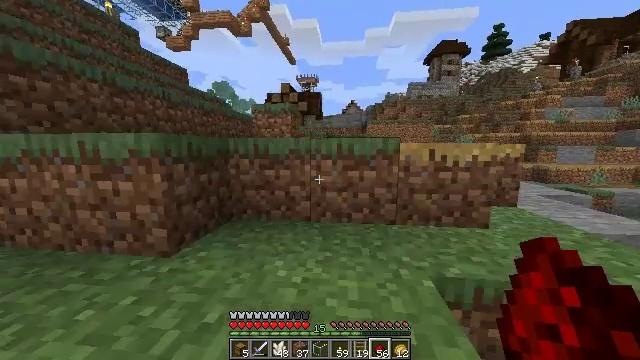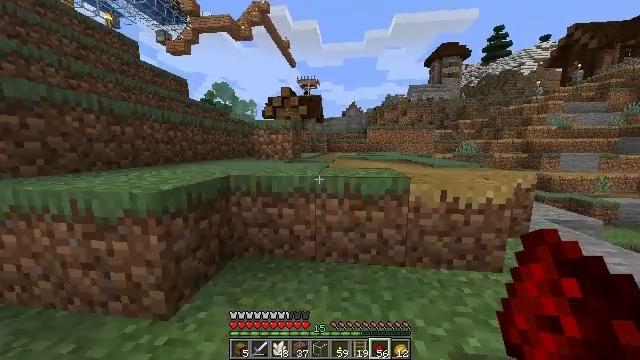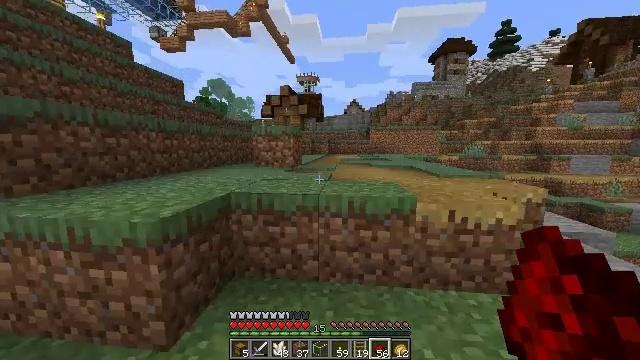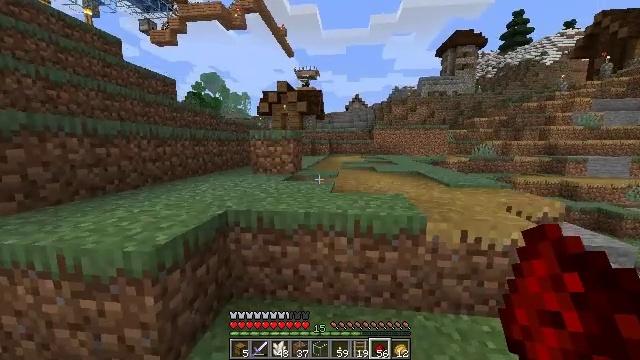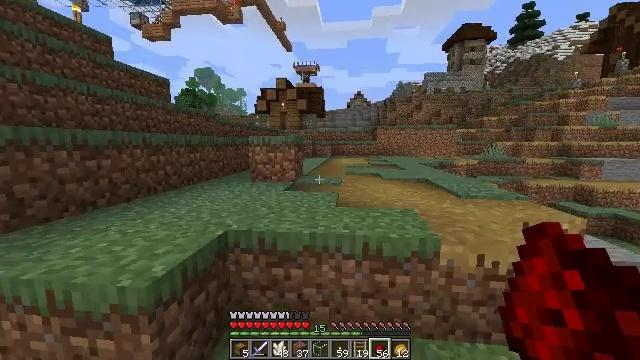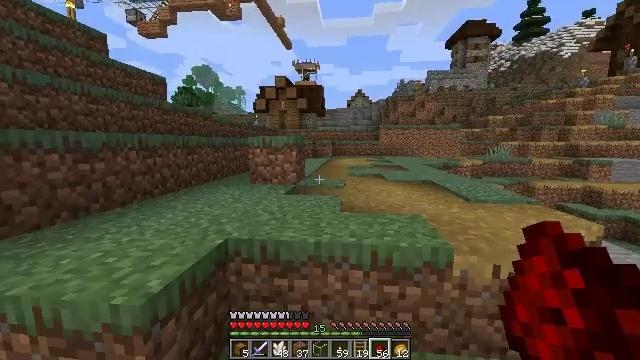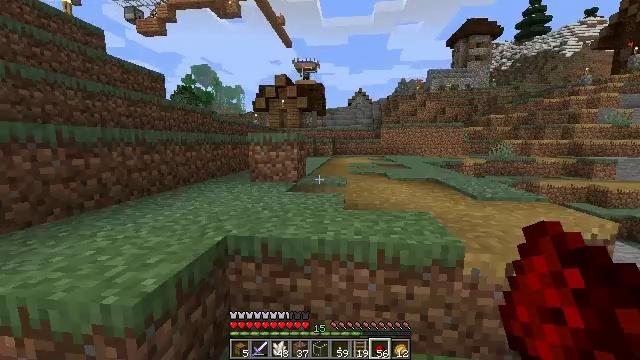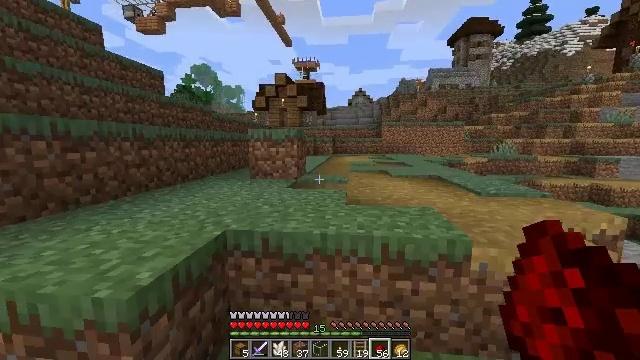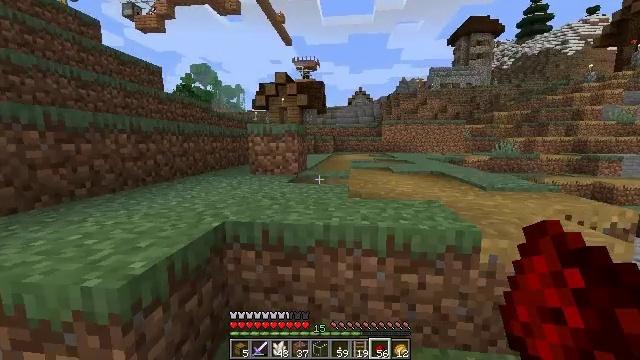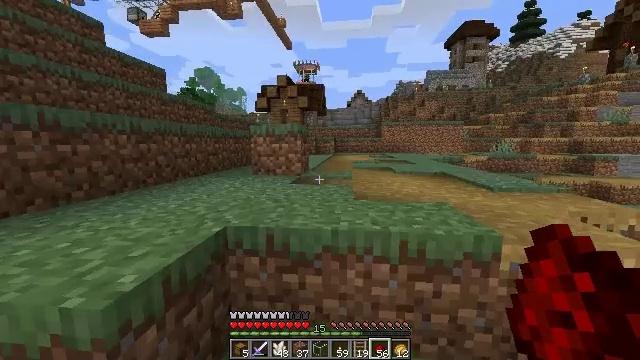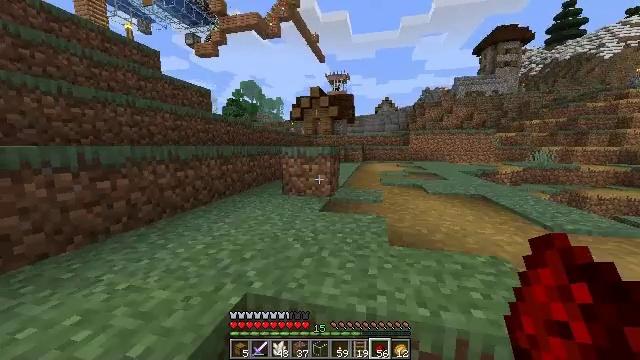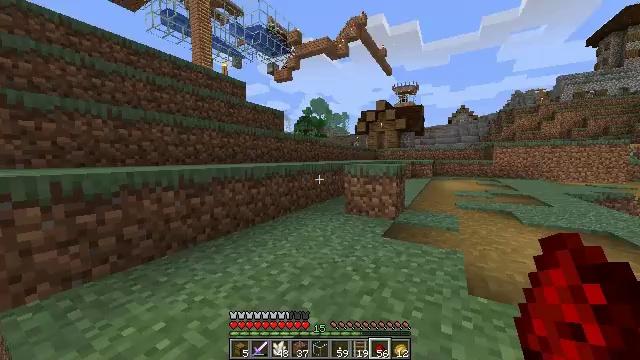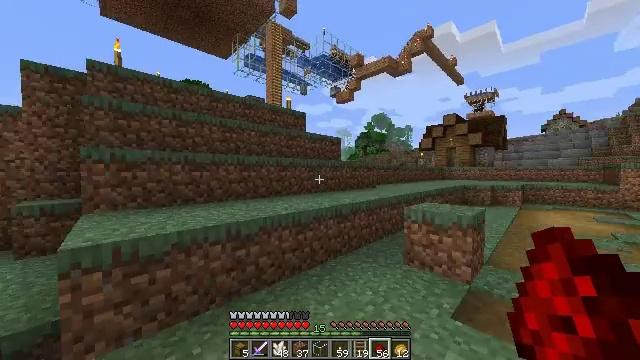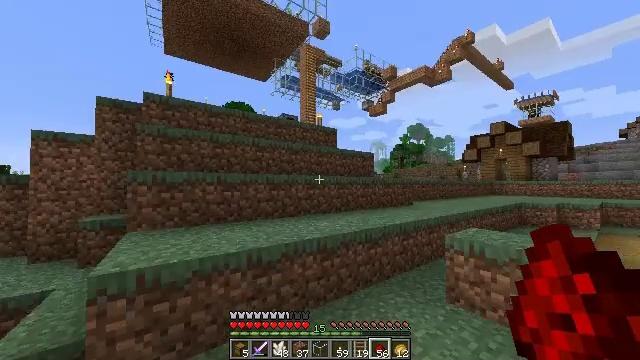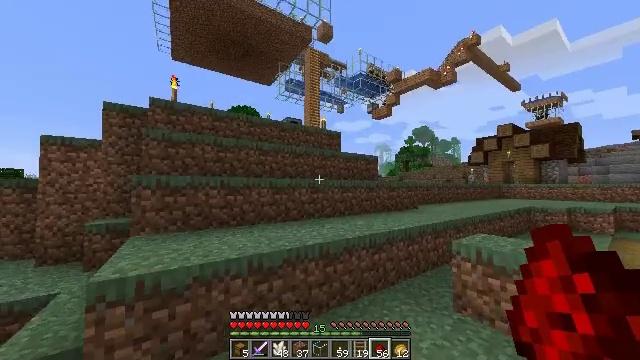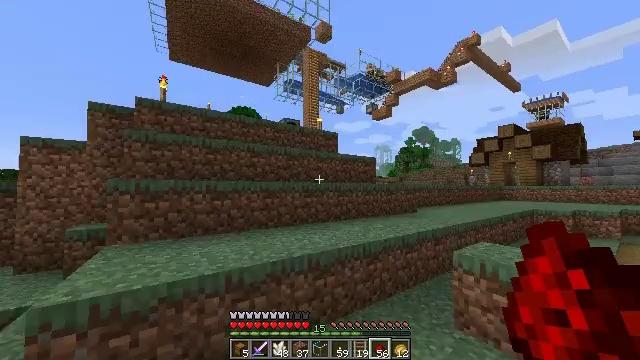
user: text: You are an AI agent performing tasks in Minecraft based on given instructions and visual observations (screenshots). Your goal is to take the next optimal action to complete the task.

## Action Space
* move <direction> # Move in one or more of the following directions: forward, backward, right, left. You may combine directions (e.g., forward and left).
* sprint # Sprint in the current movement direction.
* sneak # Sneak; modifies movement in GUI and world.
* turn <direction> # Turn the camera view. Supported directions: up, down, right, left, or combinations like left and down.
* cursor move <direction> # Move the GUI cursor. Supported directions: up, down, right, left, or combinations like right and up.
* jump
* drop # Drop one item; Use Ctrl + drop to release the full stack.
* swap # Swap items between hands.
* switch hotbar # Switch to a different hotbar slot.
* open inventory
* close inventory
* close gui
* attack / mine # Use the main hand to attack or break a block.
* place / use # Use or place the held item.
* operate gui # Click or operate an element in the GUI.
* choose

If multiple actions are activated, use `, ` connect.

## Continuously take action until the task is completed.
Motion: motion action
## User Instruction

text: Create black dye from resources.
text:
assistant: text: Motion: move forward, sprint, jump
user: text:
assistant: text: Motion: move forward, jump
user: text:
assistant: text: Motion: move forward, jump
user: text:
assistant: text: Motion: move forward, jump
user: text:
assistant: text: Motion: move forward, jump
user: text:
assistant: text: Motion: move forward, jump
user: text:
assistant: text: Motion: move forward, jump
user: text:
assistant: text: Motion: move forward, sprint, jump
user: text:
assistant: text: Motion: move forward, sprint, jump
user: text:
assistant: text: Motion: move forward, sprint, turn left, jump
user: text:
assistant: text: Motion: move forward, turn left and up, jump
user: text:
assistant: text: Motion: move forward, turn left and up, jump
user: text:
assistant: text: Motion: move forward, turn left and up, jump
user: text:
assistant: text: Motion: move forward, turn left, jump
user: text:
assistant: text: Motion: move forward, jump
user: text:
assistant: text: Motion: move forward, sprint, jump
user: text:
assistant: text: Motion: move forward, sprint, jump
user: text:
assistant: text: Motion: move forward, sprint, jump
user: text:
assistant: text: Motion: move forward, sprint, jump
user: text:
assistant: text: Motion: move forward, jump
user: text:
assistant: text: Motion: move forward, jump
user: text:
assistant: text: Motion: move forward, jump
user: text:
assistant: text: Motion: move forward, turn left, jump
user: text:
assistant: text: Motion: move forward, sprint, turn left, jump
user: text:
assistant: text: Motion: move forward, sprint, turn left, jump
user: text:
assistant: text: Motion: move forward, sprint, turn left, jump
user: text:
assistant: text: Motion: move forward, turn left and down, jump
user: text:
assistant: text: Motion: move forward, turn left, jump
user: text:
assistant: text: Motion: move forward, turn left, jump
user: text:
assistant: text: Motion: move forward, sprint, jump